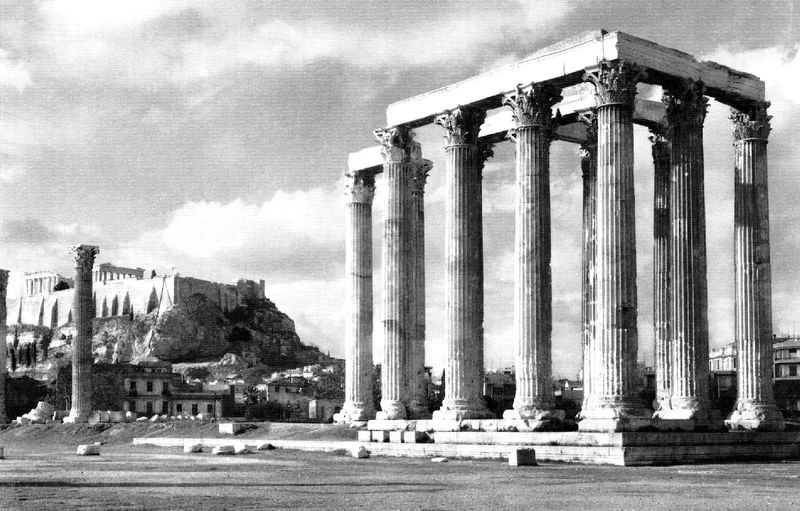
Titel: Olympia, Zeus Tempel, Rekonstruktion
Schlagwörter: berg, felsen, himmel, schatten, wolken, bäume, landschaft, stadt, schwarz, straße, säulen, weiss, haus, weg, stein, steine, ebene, feld, häuser, anhöhe, papier, eben, balken, stufen, hoch, foto, fotografie, ruine, antike, festung, schwarzweiss, kapitelle, rom, kapitell, gesims, antik, griechisch, griechenland, kanneluren, tempel, basis, korinthisch, schaft, athen, akropolis, korinthische ordnung, ausgrabung, kanelliert, kanellur, kannelluren, akroplis, hallenruine